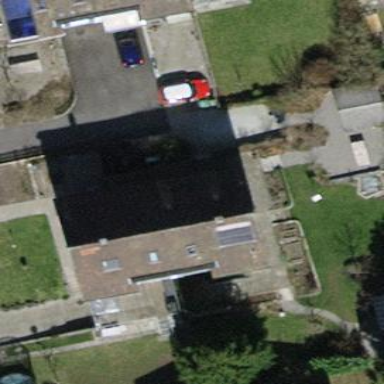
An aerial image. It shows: Semidetached house with gabled roof.